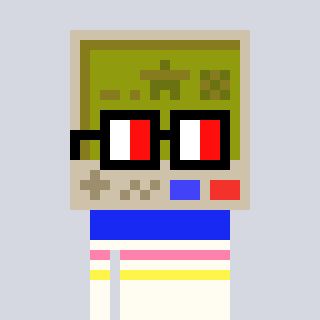
a pixel art character with square glasses with black frames and red eyes, a gameboy-shaped head and a grayscale-colored body on a cool background